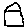
Label: house